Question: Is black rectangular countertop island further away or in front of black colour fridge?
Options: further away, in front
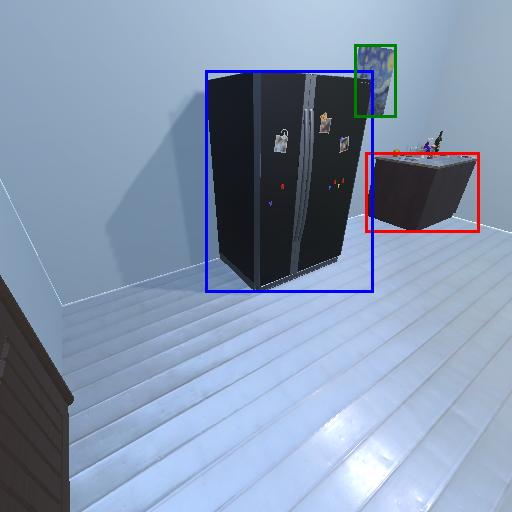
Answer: further away